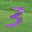
Label: 3